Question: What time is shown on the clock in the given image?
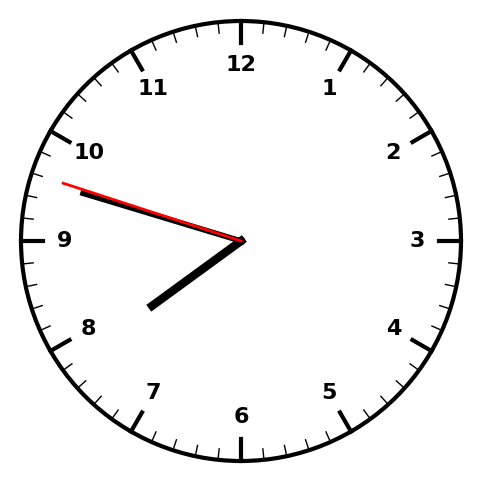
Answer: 07:47:48